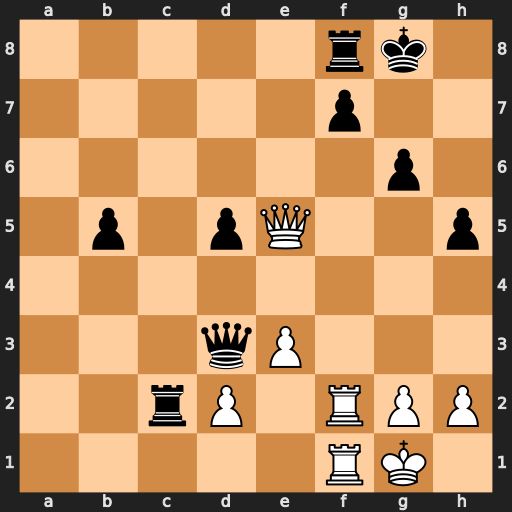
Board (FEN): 5rk1/5p2/6p1/1p1pQ2p/8/3qP3/2rP1RPP/5RK1
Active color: w
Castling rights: -
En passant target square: -
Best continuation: Rxf7 Qxf1+ Rxf1